Field crop: maize
Growth stage: 2
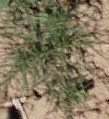
Species: salsola